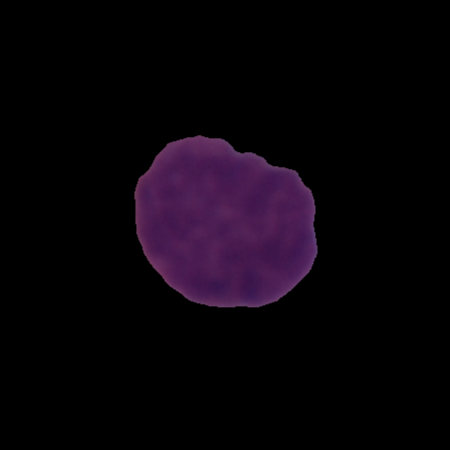
Label: healthy